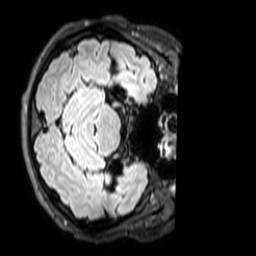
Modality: T1w
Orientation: axial
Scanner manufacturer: philips
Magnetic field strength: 3 T
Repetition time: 4.8 s
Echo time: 0.2586 s